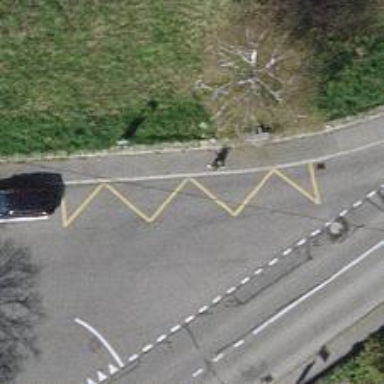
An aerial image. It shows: Bus stop with platform for public transport.